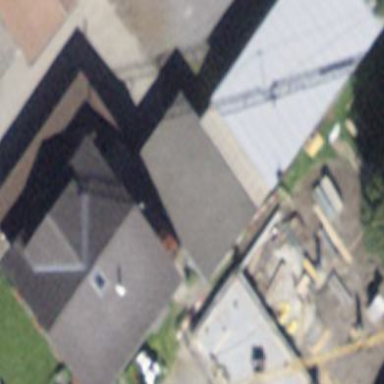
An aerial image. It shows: Garage building.